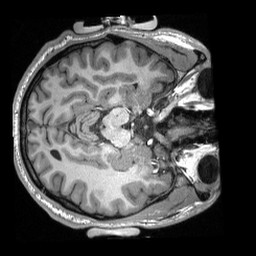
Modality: T1w
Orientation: axial
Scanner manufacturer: siemens
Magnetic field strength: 3 T
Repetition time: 2.3 s
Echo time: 0.00308 s